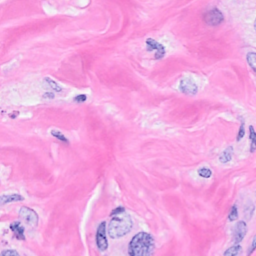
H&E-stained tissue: Breast